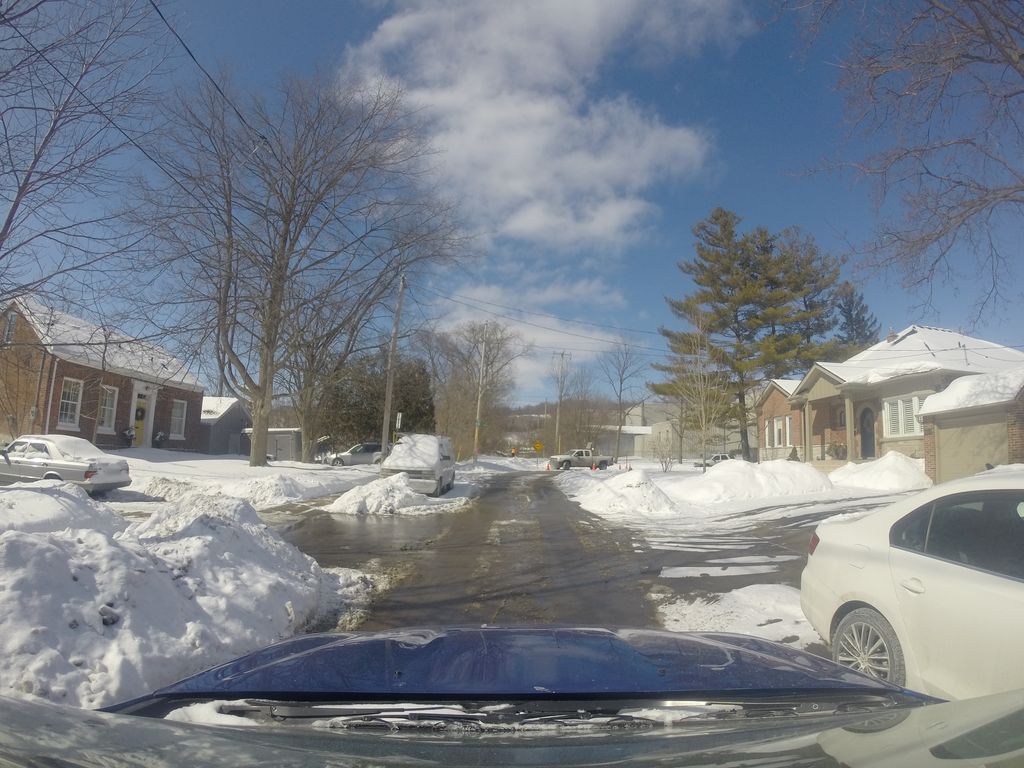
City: hamilton